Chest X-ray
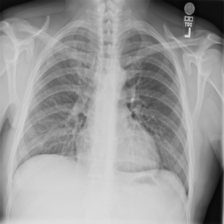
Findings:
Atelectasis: negative
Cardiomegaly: negative
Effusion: negative
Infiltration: negative
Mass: negative
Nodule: negative
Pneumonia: negative
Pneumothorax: negative
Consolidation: negative
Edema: negative
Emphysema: negative
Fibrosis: negative
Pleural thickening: negative
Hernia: negative